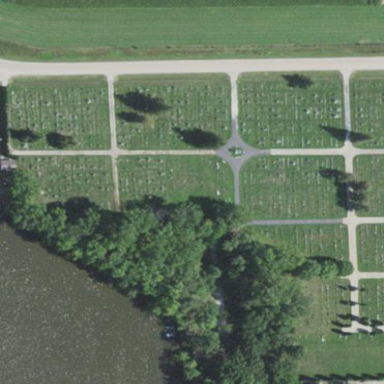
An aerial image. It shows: Cemetery.